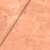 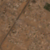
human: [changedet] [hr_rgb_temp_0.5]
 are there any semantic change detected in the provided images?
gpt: A residential area appeared near the road.